Field crop: maize
Growth stage: 2
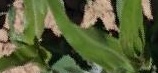
Species: maize